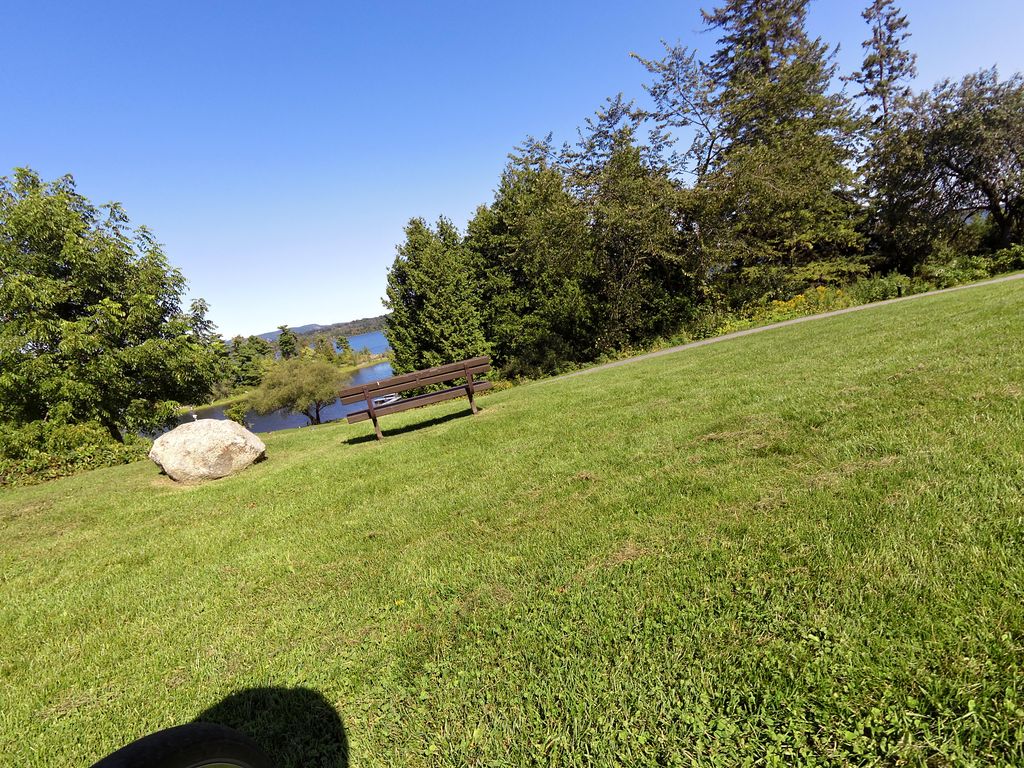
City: ottawa-gatineau